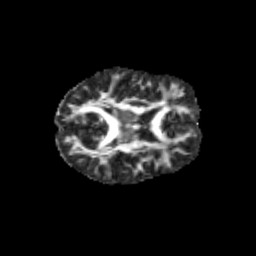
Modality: FA
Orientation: axial
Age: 11
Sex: female
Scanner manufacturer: siemens
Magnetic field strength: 3 T
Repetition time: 3.8 s
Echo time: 0.07 s